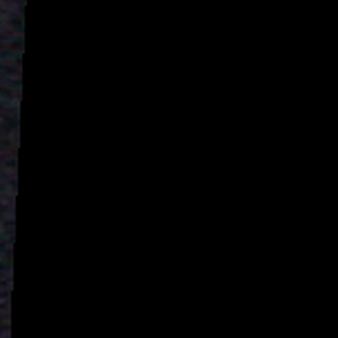
Label: other